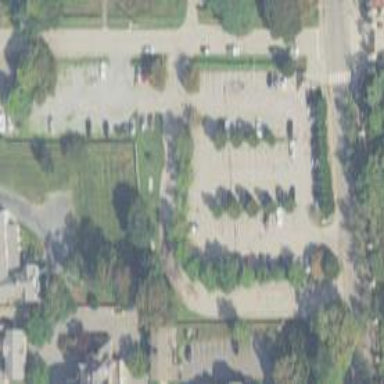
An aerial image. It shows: Parking area with surface.